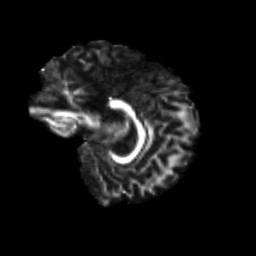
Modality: FA
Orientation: sagittal
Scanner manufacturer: siemens
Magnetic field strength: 3 T
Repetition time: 9.2 s
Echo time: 0.084 s